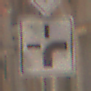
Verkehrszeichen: VerlaufVorfahrtsstrasse3
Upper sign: Vorfahrtsstrasse
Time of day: Midday
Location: Outdoor (Urban)
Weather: Clear
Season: NotSpecified
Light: Natural